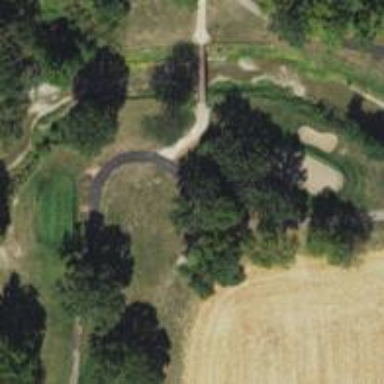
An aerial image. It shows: Path for both road and golf.